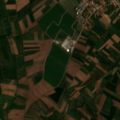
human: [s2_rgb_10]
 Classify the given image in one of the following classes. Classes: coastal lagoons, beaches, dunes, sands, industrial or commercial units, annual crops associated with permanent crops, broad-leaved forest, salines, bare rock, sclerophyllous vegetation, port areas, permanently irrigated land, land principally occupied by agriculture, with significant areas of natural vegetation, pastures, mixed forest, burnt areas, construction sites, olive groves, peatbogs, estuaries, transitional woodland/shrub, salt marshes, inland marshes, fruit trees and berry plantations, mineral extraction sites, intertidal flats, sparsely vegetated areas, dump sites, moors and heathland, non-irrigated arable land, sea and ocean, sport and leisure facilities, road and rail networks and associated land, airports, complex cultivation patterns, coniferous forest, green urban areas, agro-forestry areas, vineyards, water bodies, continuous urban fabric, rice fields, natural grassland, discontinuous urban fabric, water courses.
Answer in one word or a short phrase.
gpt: non-irrigated arable land, complex cultivation patterns